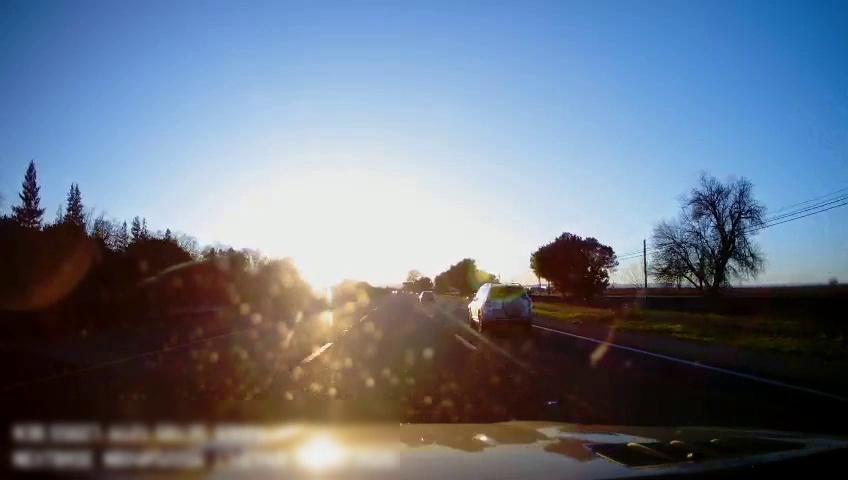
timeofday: Day
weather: Sunny
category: Drivable Space
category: Vehicles | Car
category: Vehicles | SUV
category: Lanes | Alternate Lane
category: Lanes | Current Lane
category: Lanes | Current Lane
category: Lanes | Alternate Lane
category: Traffic | Signs